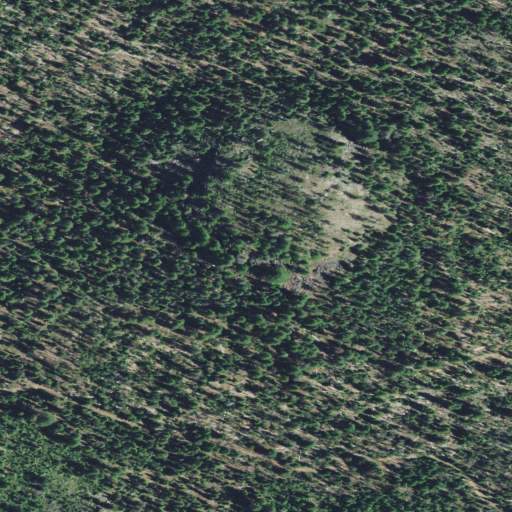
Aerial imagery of mountain in Oregon named Oasis Butte containing only evergreen forest